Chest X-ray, PA view. Patient: 31 years old, sex M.
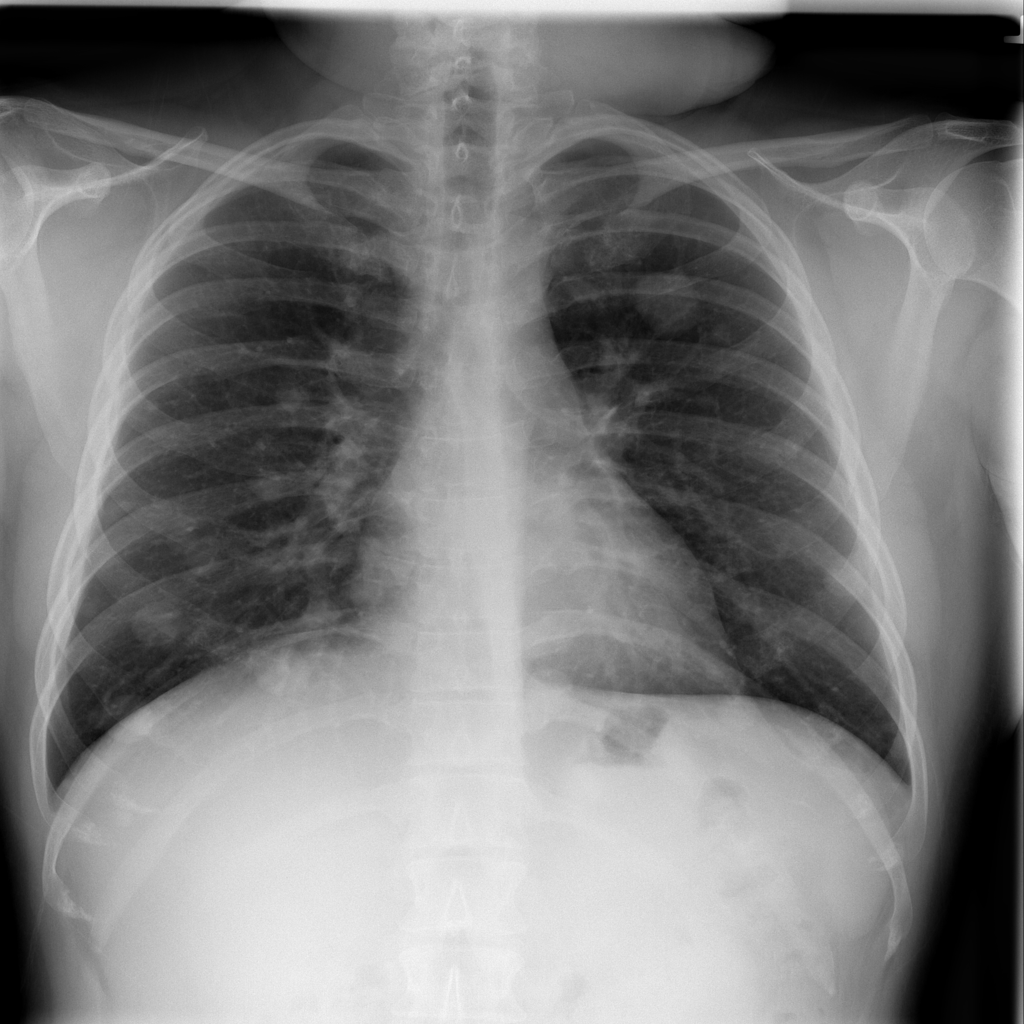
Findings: Nodule